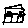
Label: house